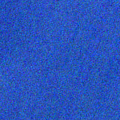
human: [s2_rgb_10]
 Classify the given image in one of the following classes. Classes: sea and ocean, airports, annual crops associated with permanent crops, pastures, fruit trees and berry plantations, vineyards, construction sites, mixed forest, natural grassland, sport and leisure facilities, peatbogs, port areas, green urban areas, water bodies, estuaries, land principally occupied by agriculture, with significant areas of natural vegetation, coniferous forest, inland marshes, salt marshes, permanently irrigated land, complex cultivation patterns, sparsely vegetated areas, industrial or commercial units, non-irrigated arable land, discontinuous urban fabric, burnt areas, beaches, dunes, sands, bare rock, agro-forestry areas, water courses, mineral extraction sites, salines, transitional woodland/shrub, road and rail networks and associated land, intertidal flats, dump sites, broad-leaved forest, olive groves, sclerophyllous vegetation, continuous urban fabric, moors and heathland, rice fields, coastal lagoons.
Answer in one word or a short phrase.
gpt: water bodies